Interaction volume radius: 5 \u00c5
Interaction volume height: 35 \u00c5
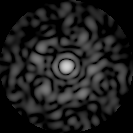
Disorder parameter: 0.8296